Question: I'm having trouble to make my 'ImageView' fit the background width
see :

here is the xml
'''
<?xml version="1.0" encoding="utf-8"?>
<RelativeLayout xmlns:android="http://schemas.android.com/apk/res/android"
android:layout_width="match_parent"
android:layout_height="match_parent"
android:background="@drawable/bg"
android:paddingLeft="8dp" >
<LinearLayout
android:id="@+id/linearLayout1"
android:layout_width="wrap_content"
android:layout_height="wrap_content"
android:layout_centerHorizontal="true"
android:layout_marginTop="150dp"
android:orientation="horizontal" >
<Button
android:id="@+id/button1"
android:layout_width="80dip"
android:layout_height="wrap_content"
android:layout_marginRight="15dp"
android:drawableTop="@drawable/actualites"
android:onClick="onClickactu"
android:text="Actualites"
android:textColor="#fff"
android:textSize="12sp"
android:textStyle="bold"
android:typeface="normal"
android:background="@null"
/>
<Button
android:id="@+id/button2"
android:layout_width="80dip"
android:layout_height="wrap_content"
android:drawableTop="@drawable/agenda"
android:text="Agenda"
android:onClick="onClickagend"
android:textColor="#fff"
android:textSize="12sp"
android:textStyle="bold"
android:typeface="normal"
android:layout_marginRight="15dp"
android:background="@null" />
<Button
android:id="@+id/button3"
android:layout_width="wrap_content"
android:layout_height="wrap_content"
android:drawableTop="@drawable/municipalite"
android:onClick="onClickmuni"
android:gravity="center_vertical|center_horizontal|bottom"
android:text="Municipalite"
android:textColor="#fff"
android:textSize="12sp"
android:textStyle="bold"
android:typeface="normal"
android:background="@null" />
</LinearLayout>
<LinearLayout
android:id="@+id/linearLayout2"
android:layout_width="wrap_content"
android:layout_height="wrap_content"
android:layout_alignLeft="@+id/linearLayout1"
android:layout_below="@+id/linearLayout1"
android:orientation="horizontal"
android:layout_marginTop="15dp" >
<Button
android:id="@+id/button4"
android:layout_width="80dip"
android:layout_height="wrap_content"
android:layout_marginRight="15dp"
android:background="@null"
android:drawableTop="@drawable/jeunesse"
android:text="Jeunesse"
android:onClick="onClickjeun"
android:textColor="#fff"
android:textSize="12sp"
android:textStyle="bold"
android:typeface="normal" />
<Button
android:id="@+id/button5"
android:layout_width="80dip"
android:layout_height="wrap_content"
android:layout_marginRight="15dp"
android:background="@null"
android:drawableTop="@drawable/sante"
android:onClick="onClicksant"
android:text="Sante"
android:textColor="#fff"
android:textSize="12sp"
android:textStyle="bold"
android:typeface="normal" />
<Button
android:id="@+id/button6"
android:layout_width="wrap_content"
android:layout_height="wrap_content"
android:background="@null"
android:drawableTop="@drawable/action_sociale"
android:text="Action Sociale"
android:onClick="onClicksoci"
android:textColor="#fff"
android:textSize="12sp"
android:textStyle="bold"
android:typeface="normal" />
</LinearLayout>
<LinearLayout
android:id="@+id/linearLayout3"
android:layout_width="wrap_content"
android:layout_height="wrap_content"
android:layout_alignLeft="@+id/linearLayout2"
android:layout_below="@+id/linearLayout2"
android:orientation="horizontal"
android:layout_marginTop="15dp" >
<Button
android:id="@+id/button10"
android:layout_width="80dip"
android:layout_height="wrap_content"
android:layout_marginRight="15dp"
android:background="@null"
android:drawableTop="@drawable/commerces"
android:text="Commerces"
android:onClick="onClickcomm"
android:textColor="#fff"
android:textSize="12sp"
android:textStyle="bold"
android:typeface="normal" />
<Button
android:id="@+id/button9"
android:layout_width="80dip"
android:layout_height="wrap_content"
android:layout_marginRight="15dp"
android:background="@null"
android:drawableTop="@drawable/associations"
android:text="Associations"
android:onClick="onClickasso"
android:textColor="#fff"
android:textSize="12sp"
android:textStyle="bold"
android:typeface="normal" />
<Button
android:id="@+id/button8"
android:layout_width="wrap_content"
android:layout_height="wrap_content"
android:background="@null"
android:drawableTop="@drawable/cadre_vie"
android:text="Cadre de vie"
android:onClick="onClickvie"
android:textColor="#fff"
android:textSize="12sp"
android:textStyle="bold"
android:typeface="normal" />
</LinearLayout>
<ImageView
android:id="@+id/imageView1"
android:layout_width="200dp"
android:layout_height="wrap_content"
android:layout_alignParentTop="true"
android:layout_centerHorizontal="true"
android:layout_marginTop="36dp"
android:gravity="center"
android:src="@drawable/ville_daudaces" />
<ImageView
android:id="@+id/imageView2"
android:layout_width="match_parent"
android:layout_height="wrap_content"
android:layout_alignParentTop="true"
android:adjustViewBounds="true"
android:scaleType="fillXY"
android:src="@drawable/barand" />
</RelativeLayout>
'''
Thanks
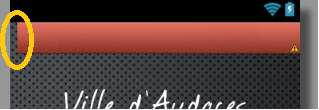
Answer: Just remove the padding in the parent 'RelativeLayout' ie 'android:paddingLeft="8dp"'.Remove this line